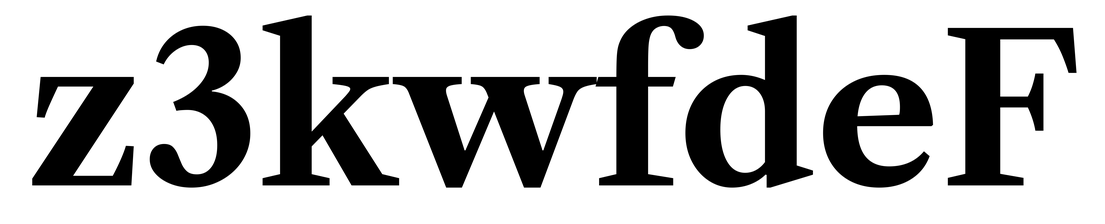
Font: LibreCaslonText_Bold